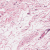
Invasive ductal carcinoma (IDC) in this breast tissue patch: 0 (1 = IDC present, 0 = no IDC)